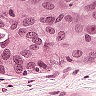
Metastatic tissue present: yes